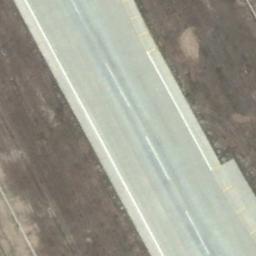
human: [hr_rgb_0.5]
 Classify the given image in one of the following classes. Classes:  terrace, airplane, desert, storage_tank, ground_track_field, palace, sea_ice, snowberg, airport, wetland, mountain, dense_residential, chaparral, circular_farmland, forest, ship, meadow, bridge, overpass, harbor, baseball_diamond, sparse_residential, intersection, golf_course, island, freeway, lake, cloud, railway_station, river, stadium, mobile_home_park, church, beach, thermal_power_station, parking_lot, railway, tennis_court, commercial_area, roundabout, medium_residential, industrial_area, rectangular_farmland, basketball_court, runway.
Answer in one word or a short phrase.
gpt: runway